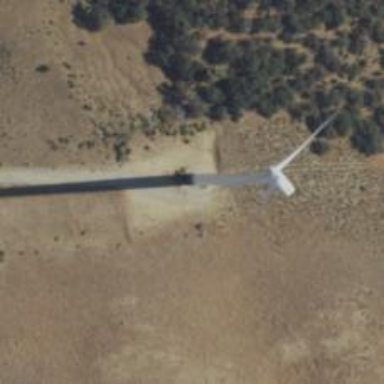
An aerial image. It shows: Wind generator using wind turbines of horizontal axis.